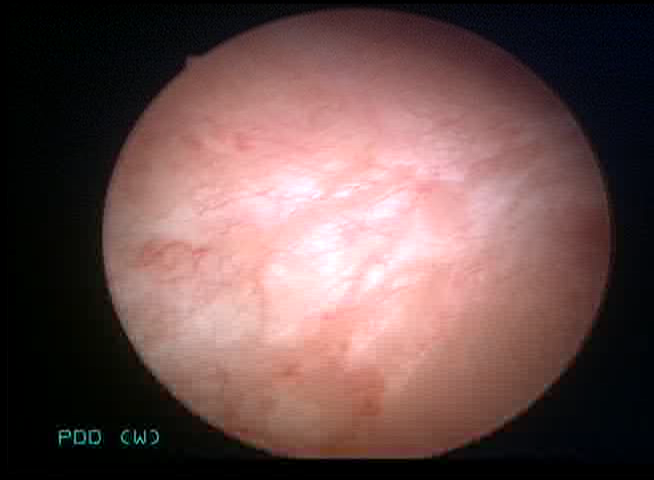
Modality: WLC
Class: Normal mucosa
Bladder cancer association: No